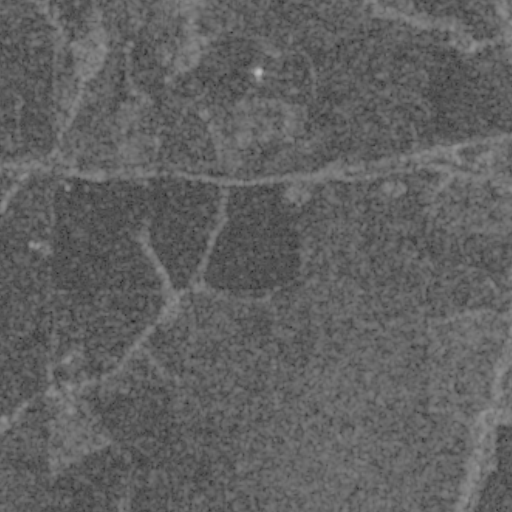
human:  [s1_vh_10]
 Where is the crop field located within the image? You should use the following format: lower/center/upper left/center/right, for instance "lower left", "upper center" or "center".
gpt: The crop field is located in the upper left of the image.
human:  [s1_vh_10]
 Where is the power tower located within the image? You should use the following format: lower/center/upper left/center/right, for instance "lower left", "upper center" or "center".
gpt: There is no power tower in the image.

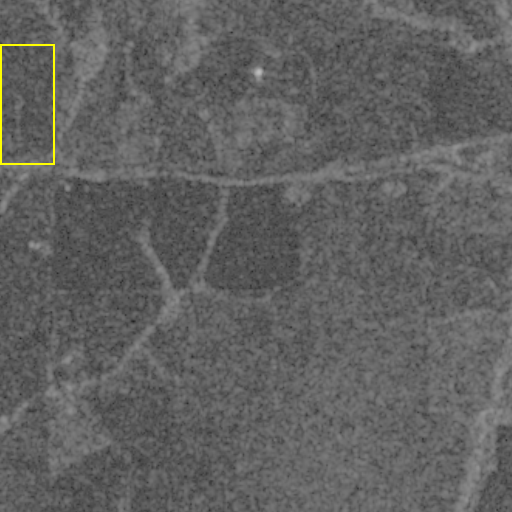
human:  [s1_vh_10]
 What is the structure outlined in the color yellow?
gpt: The structure outlined in yellow is a crop field.
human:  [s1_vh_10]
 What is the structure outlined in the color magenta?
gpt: There is no magenta outline.